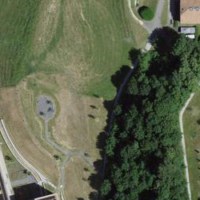
EUNIS habitat code: 25
Species observed at this site:
Prunus spinosa
Ilex aquifolium